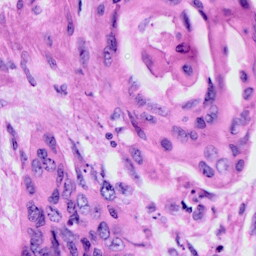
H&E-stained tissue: Cervix